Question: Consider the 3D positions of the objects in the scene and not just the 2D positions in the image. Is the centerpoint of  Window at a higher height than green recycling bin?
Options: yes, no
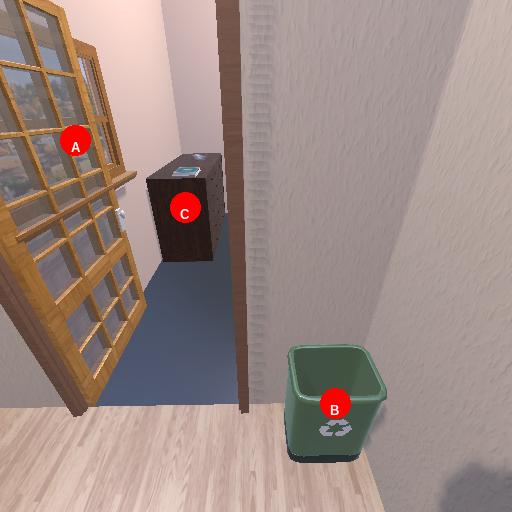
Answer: yes